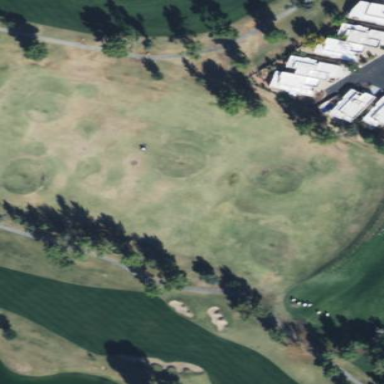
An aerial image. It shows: Grassy area designated as driving range for golf.